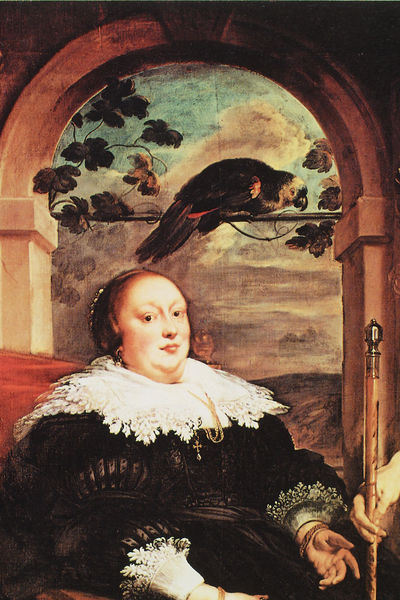
Titel: Doppelbildnis
Künstler: Jakob Jordaens
Institution: London, National Gallery
Schlagwörter: blau, blätter, gemälde, hand, himmel, laub, vogel, weiß, wolken, sitzen, braun, fenster, frau, kleid, nase, schwarz, dame, rot, tier, wolke, augen, falten, kragen, spitze, ärmel, hände, portrait, porträt, haare, blatt, pflanze, bogen, stab, kette, mauer, wein, dick, füllig, halskette, arkade, kreuz, mollig, manschette, ranke, armband, adelig, königin, stange, papagei, stulpen, kräftig, weinranke, arke, rundlich, kreutz, fettleibig, sick, mumd